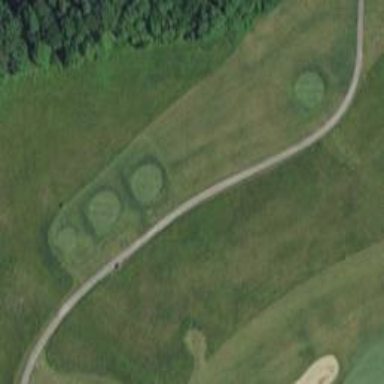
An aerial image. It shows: Service road used as golf cart path.